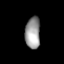
Tissue: lung
Cell type: Others
Senescence score: 0.559
Nuclear area (px): 467
Mean DAPI intensity: 154.49